Question: I'm trying to attach a texture to a cube. Currently, the texture is stretching.
I know it's an issue with my texture coordinates but I cannot figure out what.
For all of the vertices positions ('x,y,z'), I made the texture coordinate ('x,y').
'''
float [] texCoords = new float [2*allPoints.size()];
int index= 0;
for(int i = 0; index< allPoints.size()-1; i=i+2){
texCoords[i] = (float)allPoints.get(index).getX();
texCoords[i+1] = (float)allPoints.get(index).getY();
index++;
}
'''
'''
gl2.glTexParameteri( GL.GL_TEXTURE_2D, GL.GL_TEXTURE_MIN_FILTER,GL.GL_NEAREST);
gl2.glTexParameteri( GL.GL_TEXTURE_2D, GL.GL_TEXTURE_MAG_FILTER,GL.GL_NEAREST);
gl2.glTexParameteri(GL.GL_TEXTURE_2D,GL.GL_TEXTURE_WRAP_S,GL.GL_REPEAT);
gl2.glTexParameteri(GL.GL_TEXTURE_2D,GL.GL_TEXTURE_WRAP_T,GL.GL_REPEAT);
'''

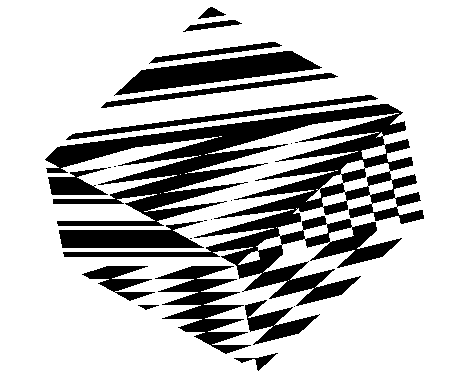
Answer: Texture coordinates in OpenGL are scaled 0-1, if you go past that boundary, according to your parameter of 'GL_REPEAT' for 'GL_TEXTURE_WRAP_S' and 'GL_TEXTURE_WRAP_T'.
I don't know about the organization of your 'allPoints' list, but for a cube, you're going to have multiple unique texture coordinates per vertex, so you're going to need to duplicate your vertices. If you draw it out by hand or think about it, a texture coordinate of '1' on a vertex also has to be '0' for an adjacent face.
Each face should have the following texture coordinates:
'''
(0, 1)--(1, 1)
| |
| |
| |
(0, 0)--(1, 0)
'''
Now think about the faces on a cube, the '(1, 1)' point is the '(0, 1)' point of the adjacent face. Duplicate your vertices to fix that issue.